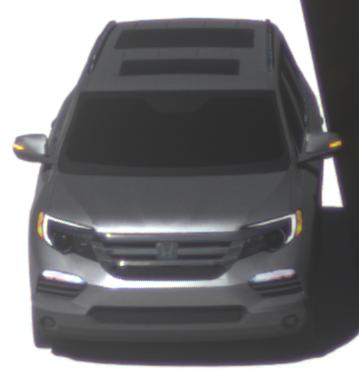
Make: Honda
Model: Pilot
Detailed model: 3
Model produced from: 2015
Model produced until: 2022
Doors: 5
Color: gray
Road condition: dry road
Daytime: midday
Contrast: high contrast